Interaction volume radius: 5 \u00c5
Interaction volume height: 10 \u00c5
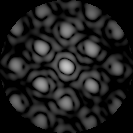
Disorder parameter: 0.3908